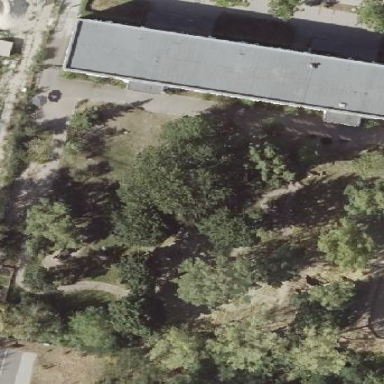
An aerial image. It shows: Kindergarten.